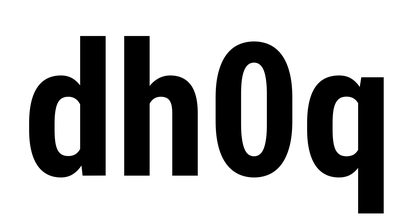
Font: Roboto_Condensed_Bold